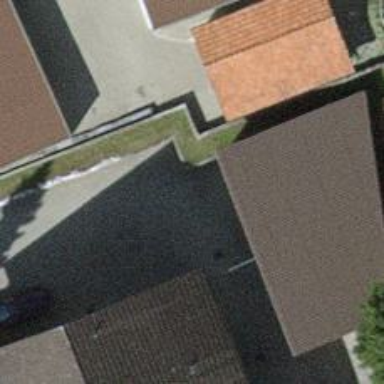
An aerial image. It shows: Driveway made of paving stones.